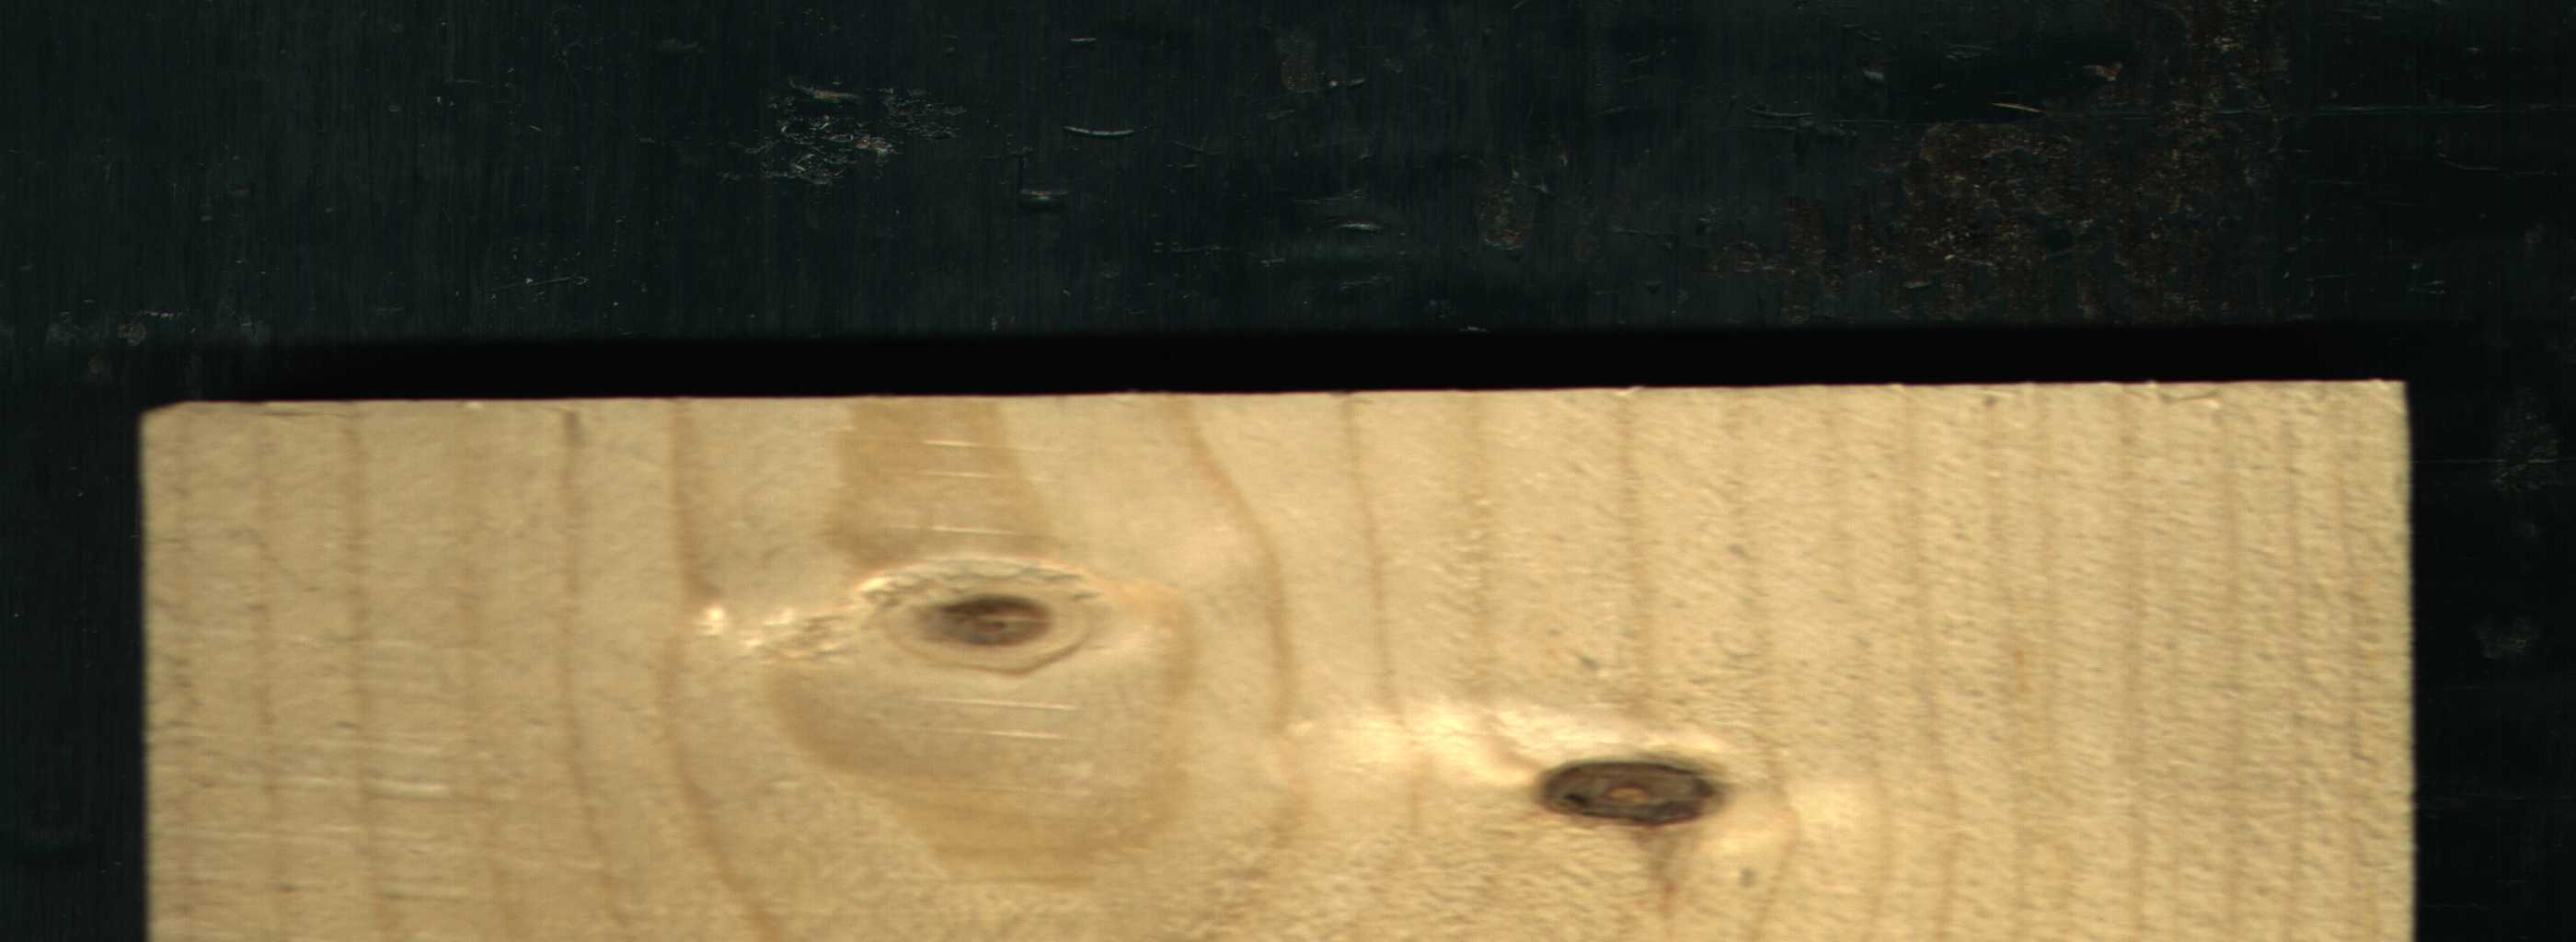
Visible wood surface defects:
Live_Knot
Live_Knot